Question: Installed R, R Studio, Git but when I opened R Studio, there was no Git tab,
like the screenshot below:

Windows 8.1, x64
R version: 3.5.1
R Studio version: 1.1.463
Git: 2.19.2
When I opened Tools/Global Options/GitSVN:
Git executable: 'C:/Program Files/Git/bin/git.exe'
SVN executable: 'C:/Program Files/Git/bin/sh.exe'
* I cannot find any file called "svn.exe" in the git folder.
I tried to solve the issue by following methods, but none of them work:
1. After I ran 'Sys.which("git")'in the R Studio, the output was:
'"C:\PROGRA~1\Git\cmd\git.exe"', so I tried to change the git executable to 'cmd/git' instead of 'bin/git', not work.
2. Re-install everything, no success.
3. Tried older Git version 2.14 but still no success.
Anyone can help me with this? Thank you!
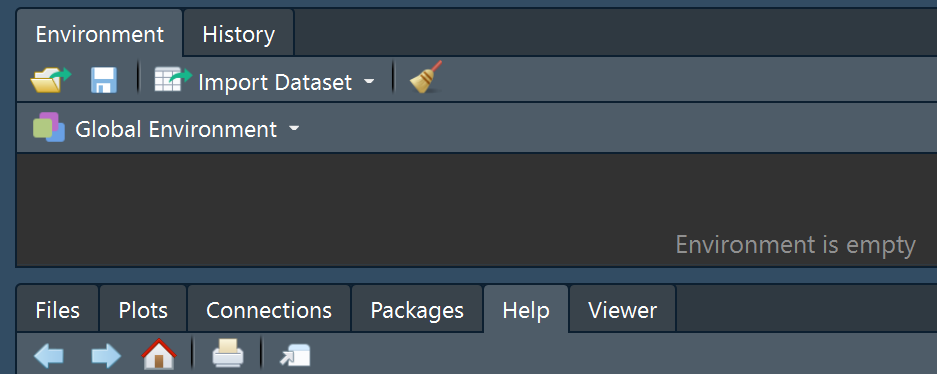
Answer: In order to see the Git tab in the upper right pane in RStudio, one must create an RStudio project, as follows.
Starting from the RStudio main panel, there is no 'git' tab prior to loading a project
<URL>
Select from the main menu bar to create a project
<URL>
Select on the dialog box that appears.
<URL>
Next, fill out the new project information, check the create git repository box, and press the button.
<URL>
Once the project has been created, the tab is now visible in the upper right quadrant of RStudio.
<URL>
See also <URL> on the RStudio support website.